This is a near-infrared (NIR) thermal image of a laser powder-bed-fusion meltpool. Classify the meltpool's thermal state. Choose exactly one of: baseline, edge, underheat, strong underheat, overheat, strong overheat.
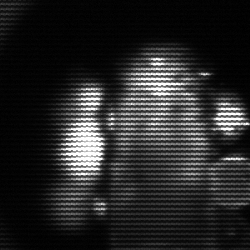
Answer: strong underheat